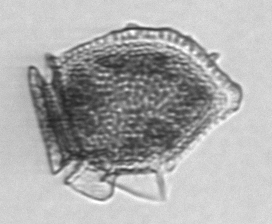
Label: Dinophysis_norvegica